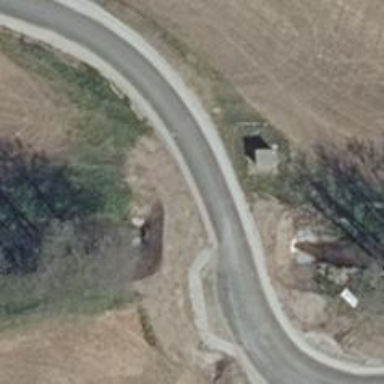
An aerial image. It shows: Culvert tunnel.